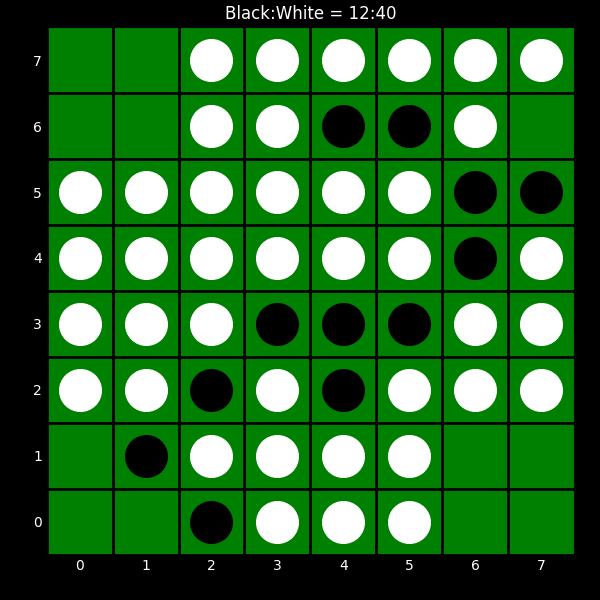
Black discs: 12
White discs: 40